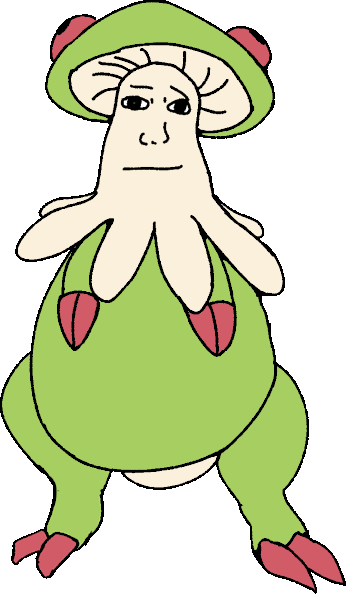
Label: 5_Shroomjak